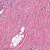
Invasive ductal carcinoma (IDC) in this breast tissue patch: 0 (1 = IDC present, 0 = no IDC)